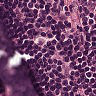
Metastatic tissue present: no